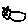
Label: cat